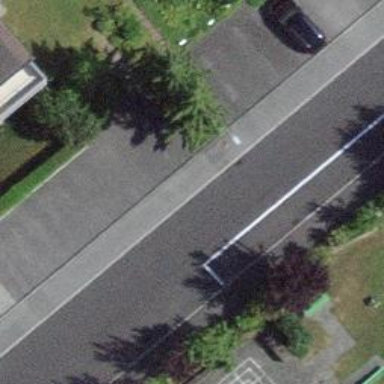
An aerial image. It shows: Parking lane area.